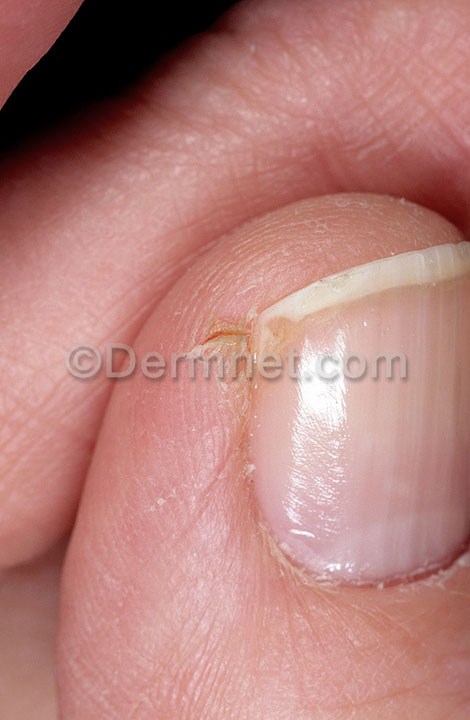
Disease: Nail Fungus and other Nail Disease